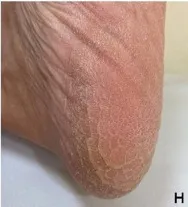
Additionally, there was an improvement in the hyperkeratosis of the soles (D, H) compared to before treatment. Before treatment (A-D) The palmar, dorsal, and medial ankle regions exhibited vesicles and papules. Excessive hyperkeratosis was observed on the soles.
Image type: medical_photograph (skin_photograph)